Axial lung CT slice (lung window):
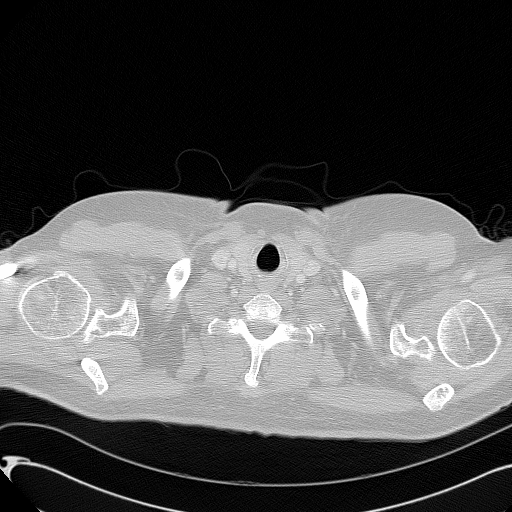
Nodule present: no